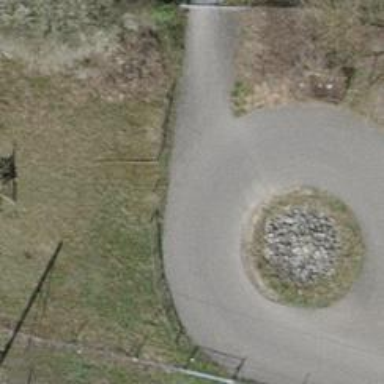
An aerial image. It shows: Paved residential road.